Interaction volume radius: 5 \u00c5
Interaction volume height: 15 \u00c5
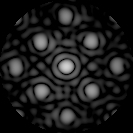
Disorder parameter: 0.2323